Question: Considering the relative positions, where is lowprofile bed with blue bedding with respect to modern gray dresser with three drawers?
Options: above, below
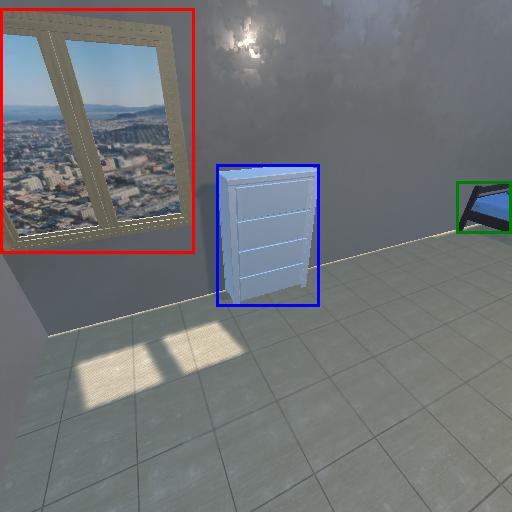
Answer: above